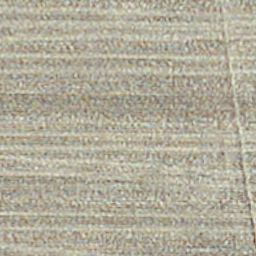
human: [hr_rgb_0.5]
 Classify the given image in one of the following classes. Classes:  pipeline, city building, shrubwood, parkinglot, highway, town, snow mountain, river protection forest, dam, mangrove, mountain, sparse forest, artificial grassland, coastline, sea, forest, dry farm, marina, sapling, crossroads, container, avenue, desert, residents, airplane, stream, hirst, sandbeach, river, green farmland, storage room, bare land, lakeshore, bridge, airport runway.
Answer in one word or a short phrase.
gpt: dry farm